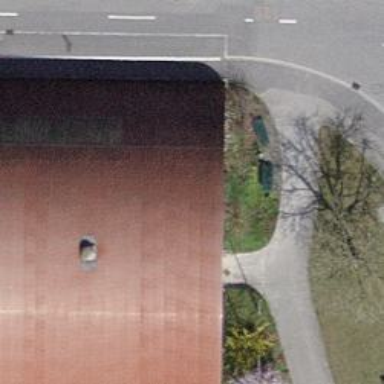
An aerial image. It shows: Bench.